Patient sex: M
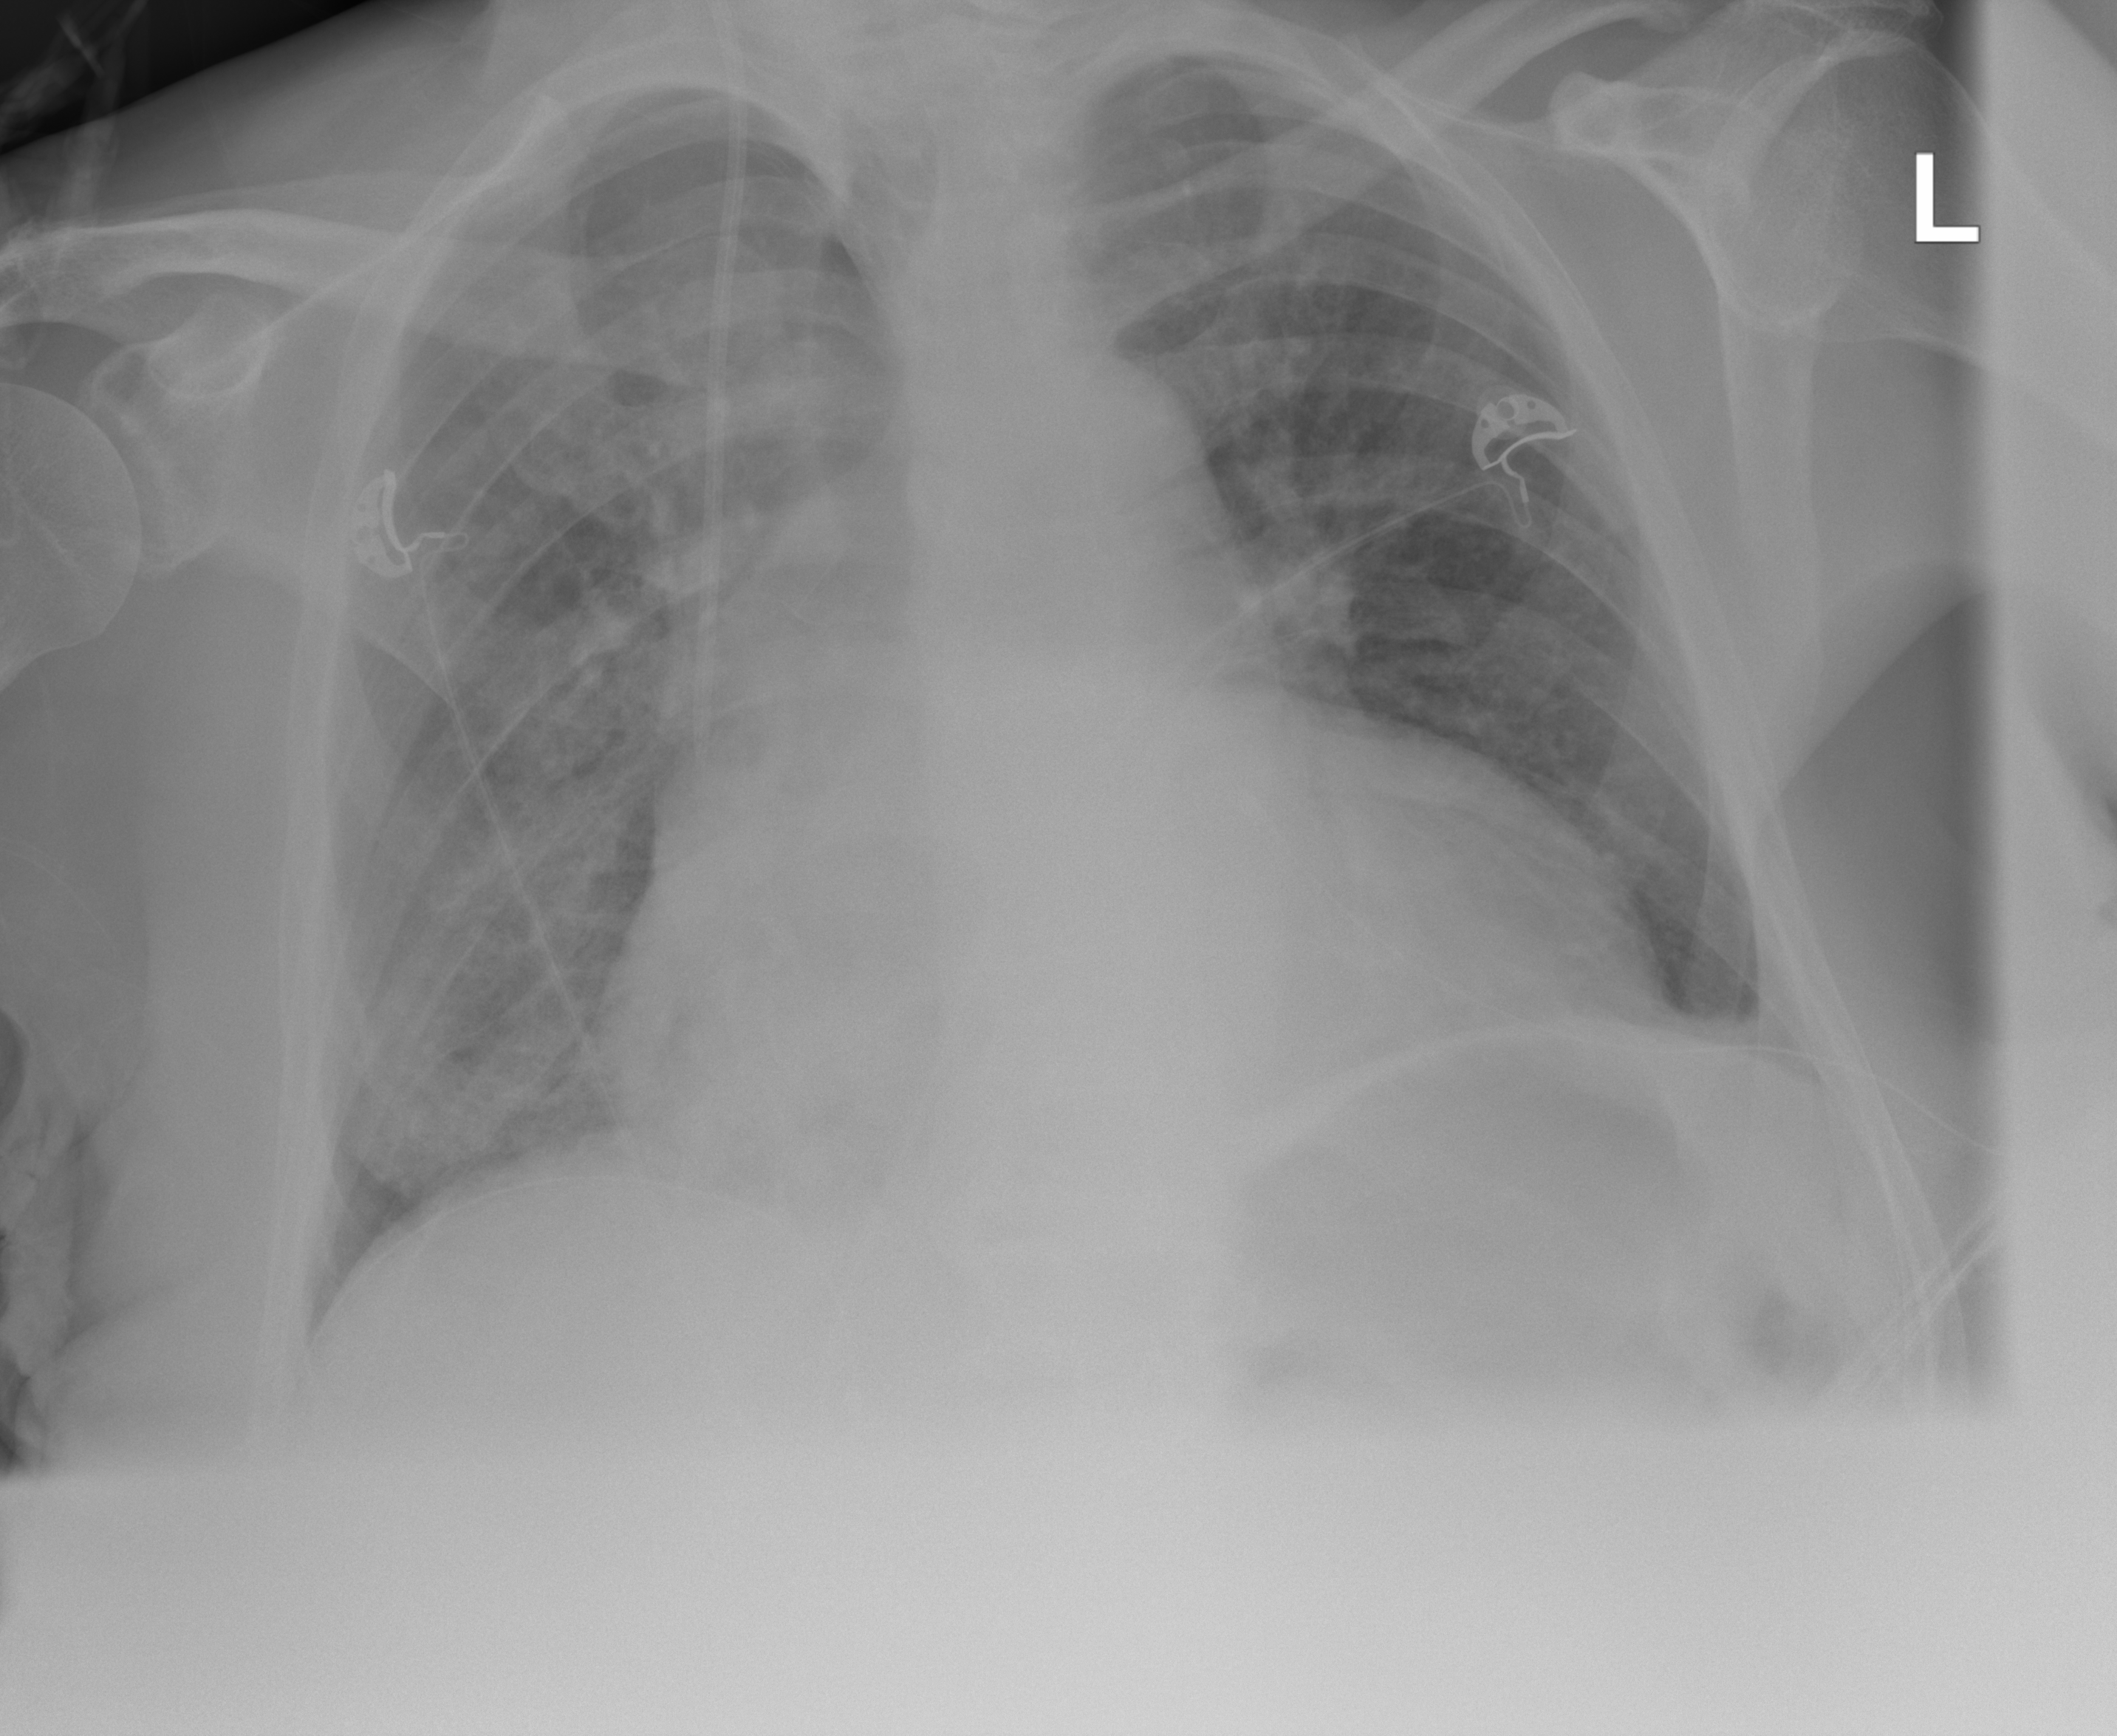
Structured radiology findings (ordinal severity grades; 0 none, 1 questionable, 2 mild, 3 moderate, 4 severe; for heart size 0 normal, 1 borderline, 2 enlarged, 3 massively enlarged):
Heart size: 2
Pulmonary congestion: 3
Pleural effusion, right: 0
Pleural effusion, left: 2
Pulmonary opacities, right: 3
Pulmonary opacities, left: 1
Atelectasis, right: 3
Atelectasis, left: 2